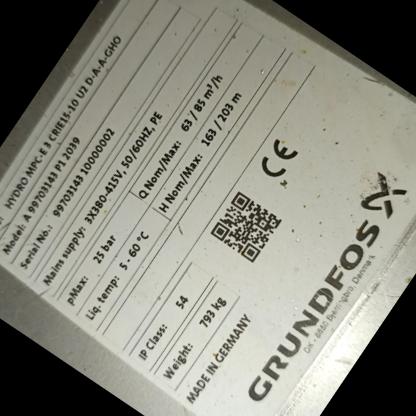
Klasa: tabliczka-znamionowa